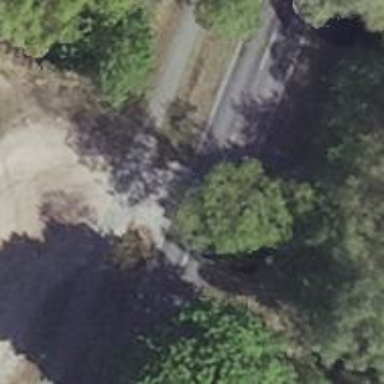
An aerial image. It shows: Secondary road with asphalt surface.